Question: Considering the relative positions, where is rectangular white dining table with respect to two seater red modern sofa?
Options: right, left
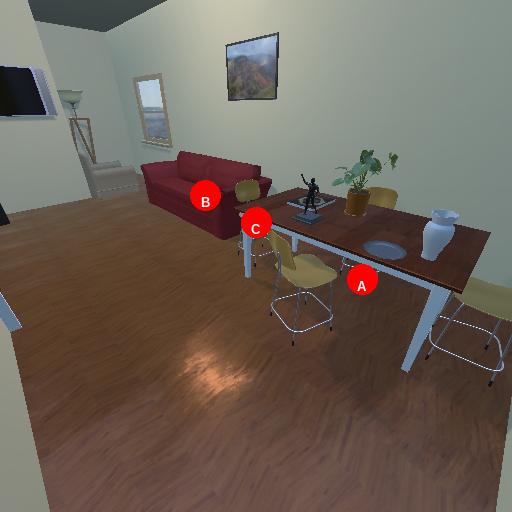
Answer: right